Question: Help! I use two methods to add child nodes inside the node. But the results are different! Two kinds of code are below.

first code:
'''
<!DOCTYPE html>
<html>
<head></head>
<body>
<ul id="ulid">
<li>Di Yi Ge </li>
<li>Di Er Ge </li>
<li>Di San Ge </li>
</ul>
<br/>
<input type="button" value="Tian Jia " onclick="add1();"/>
</body>
<script type="text/javascript">
function add1(){
var li1 = document.createElement("li")
var text1 = document.createTextNode("Xia Yi Ge ")
li1.appendChild(text1)
document.getElementById("ulid").appendChild(li1);
}
</script>
</html>
'''
second code:
'''
<!DOCTYPE html>
<html>
<head></head>
<body>
<ul id="ulid">
<li>Di Yi Ge </li>
<li>Di Er Ge </li>
<li>Di San Ge </li>
</ul>
<br/>
<input type="button" value="Tian Jia " onclick="add1();"/>
</body>
<script type="text/javascript">
function add1(){
var li1 = document.createElement("li").appendChild(document.createTextNode("Xia Yi Ge "))
document.getElementById("ulid").appendChild(li1);
}
</script>
</html>
'''
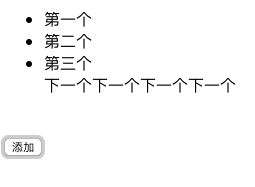
Answer: The method 'appendChild' returns the node that was appended, in this case it is the text node.
Then you append the text node to the 'ul', which removes it from being a child of the 'li' to be a child of the 'ul'.
<URL>